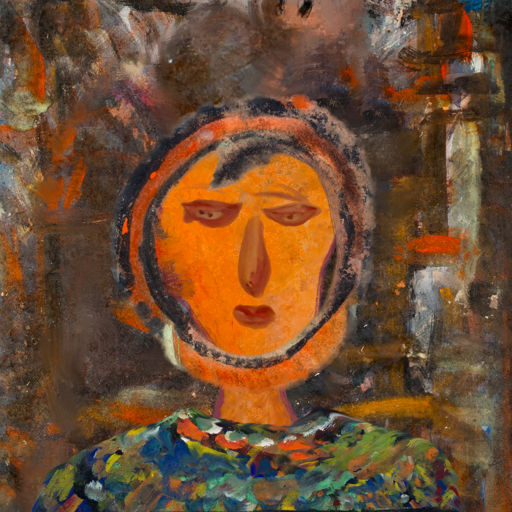
Background: GypsyQueen, Head And Neck Front: Hypocrite, Face Front: Pious_Lady, Bust: An_Impression, Hair Front: Childish, Head Accessory: Blank, Second Necklace: Blank, Necklace: Blank, Baby: Blank